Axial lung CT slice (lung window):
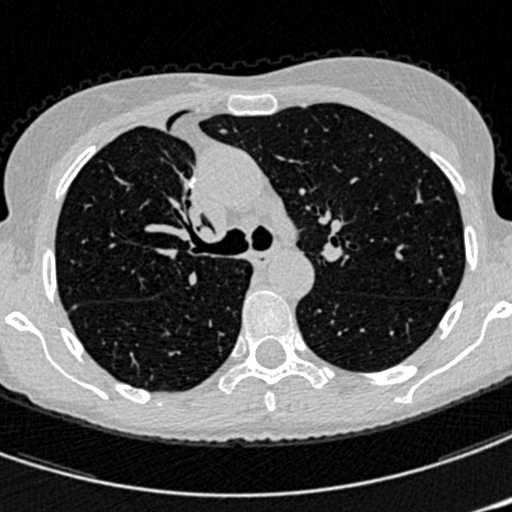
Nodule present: no